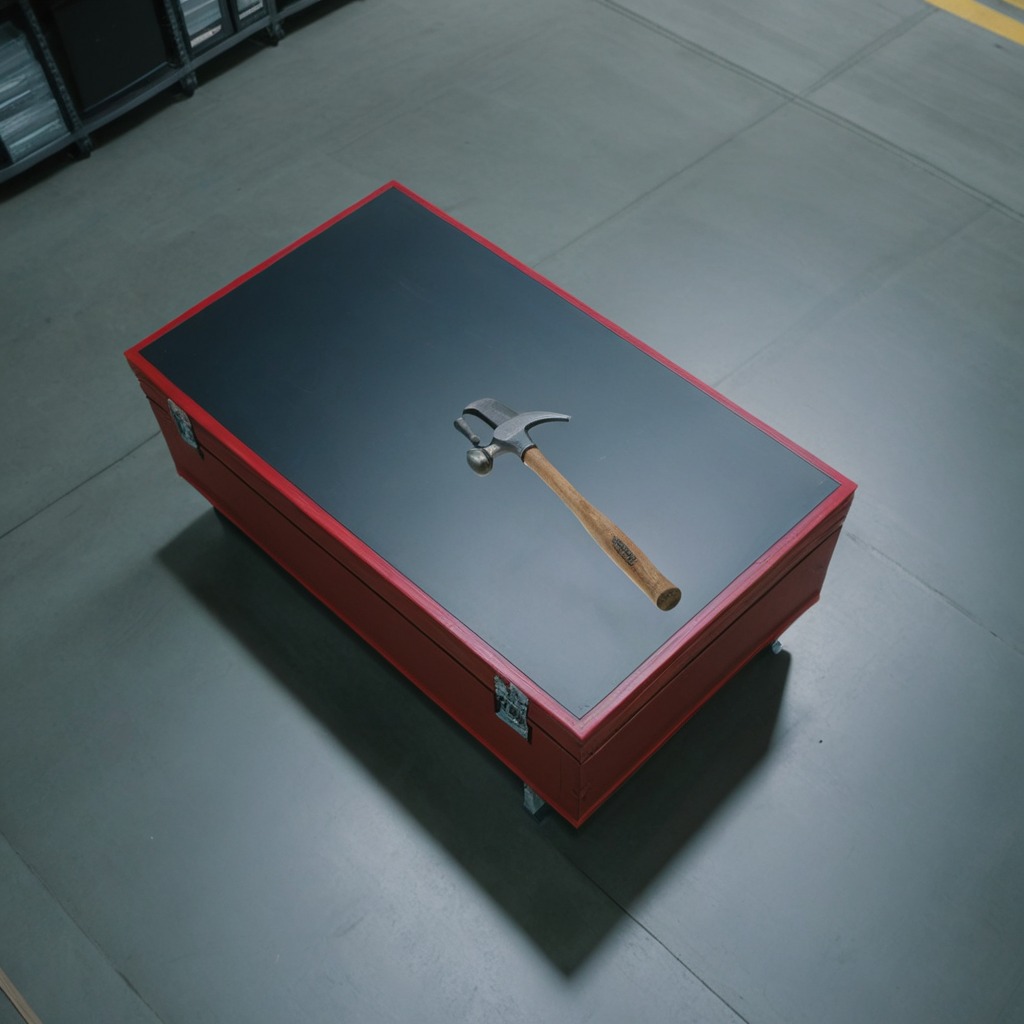
A hammer lying on the toolbox surface in an airplane hangar workshop 8K.